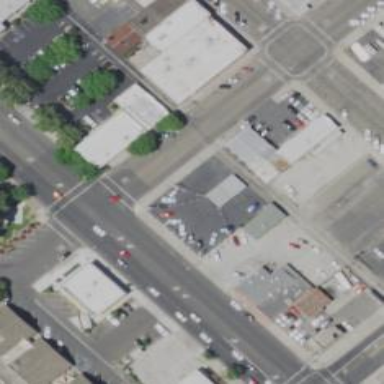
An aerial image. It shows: Shop that sells cars.